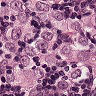
Metastatic tissue present: yes